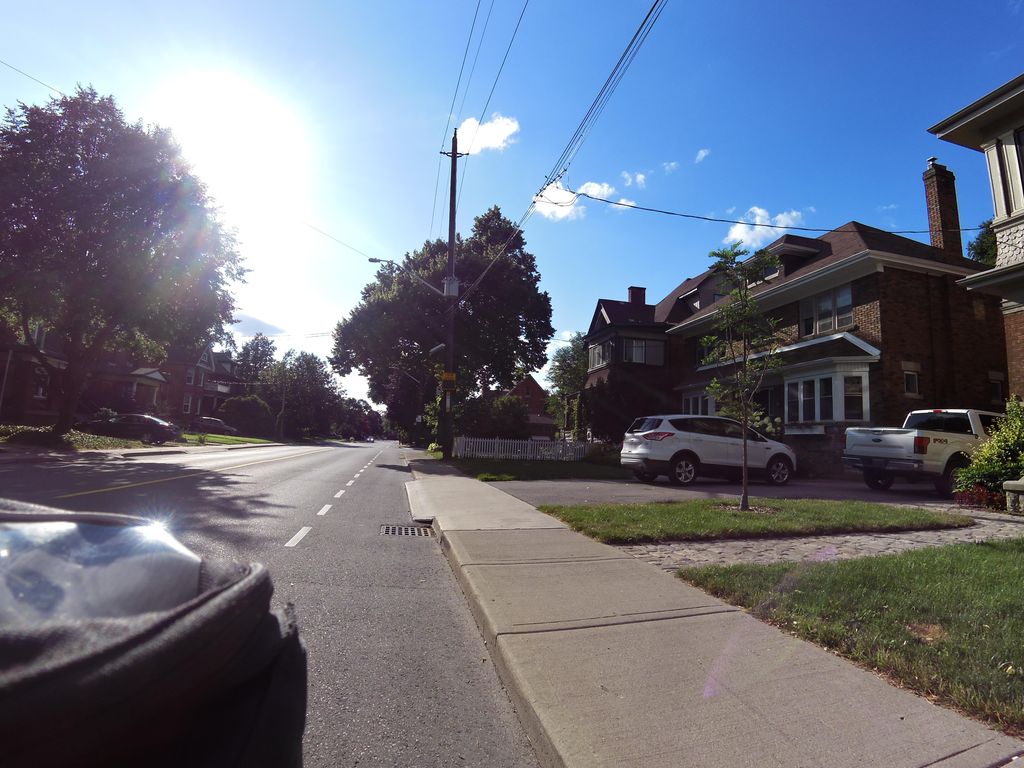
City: hamilton